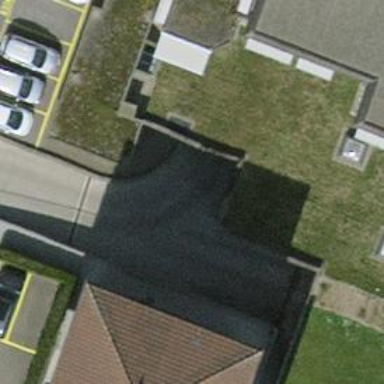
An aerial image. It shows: Parking entrance.